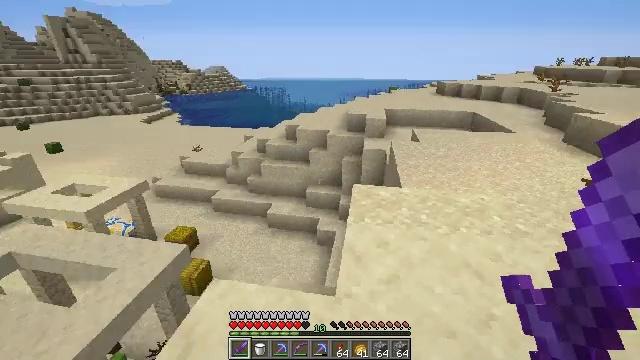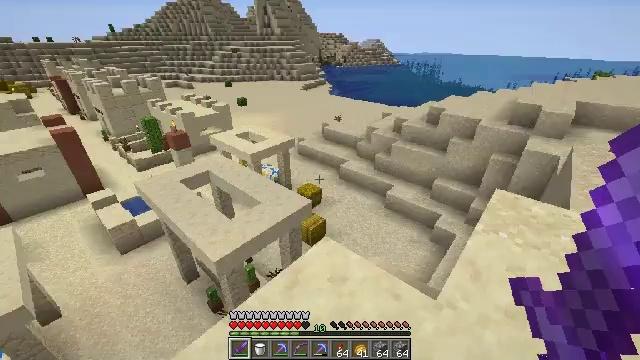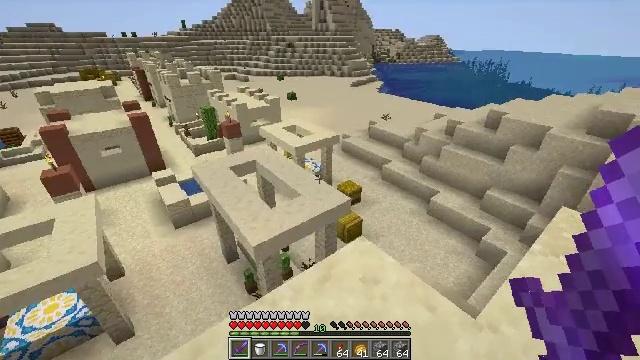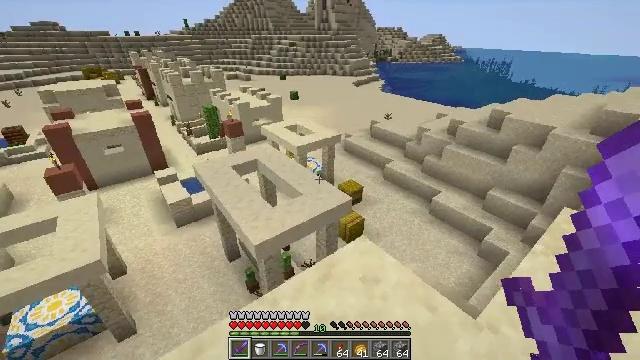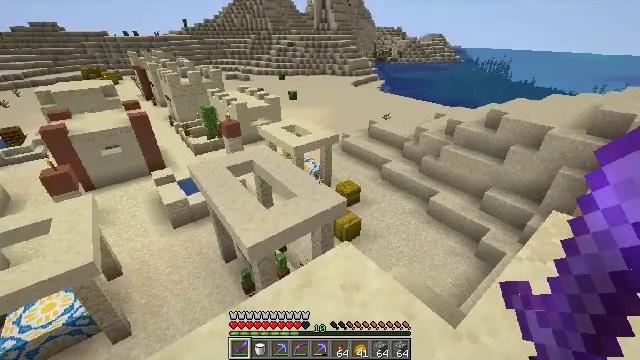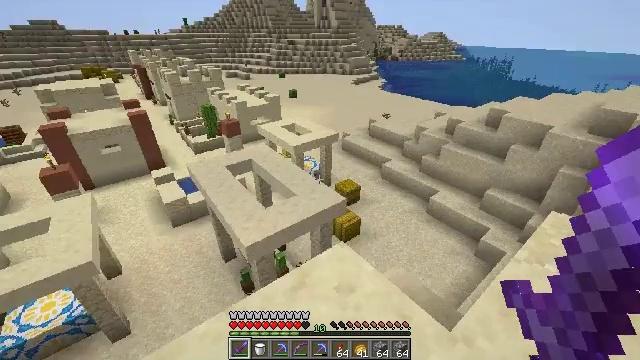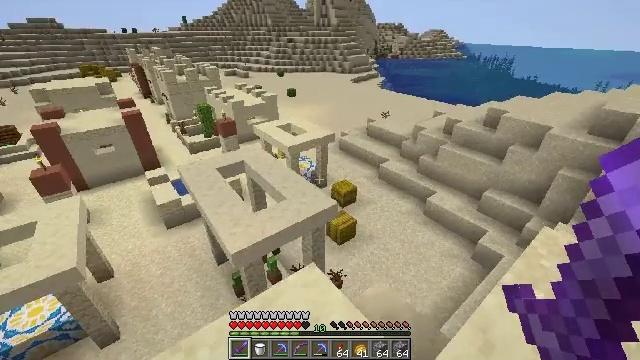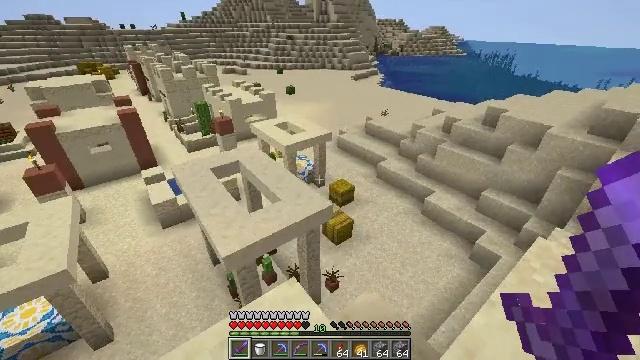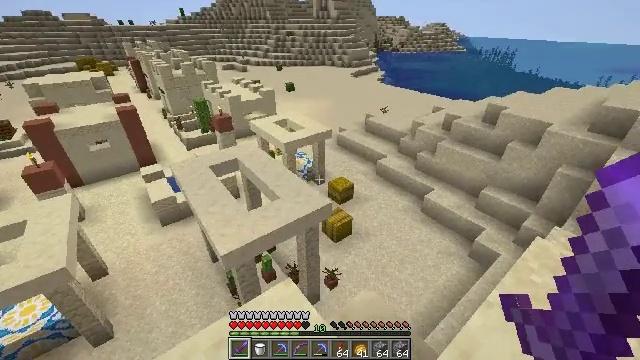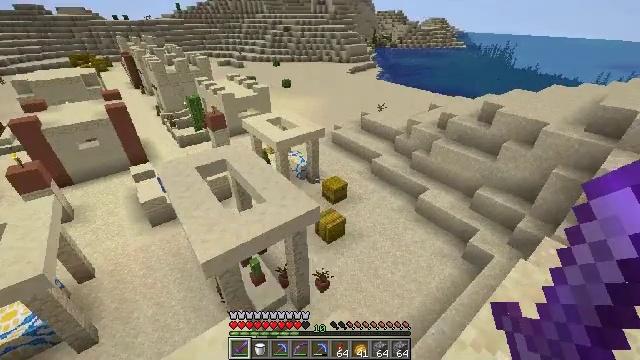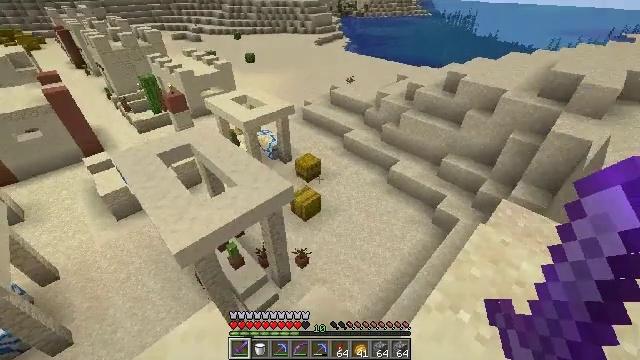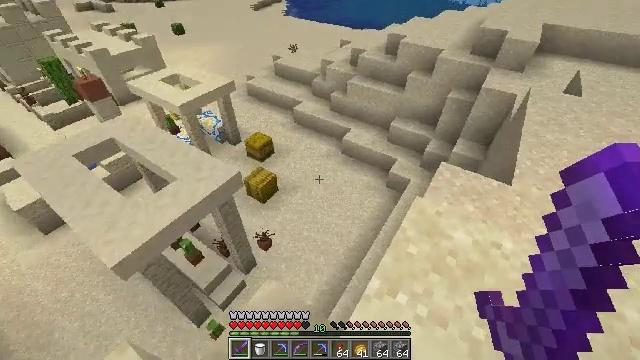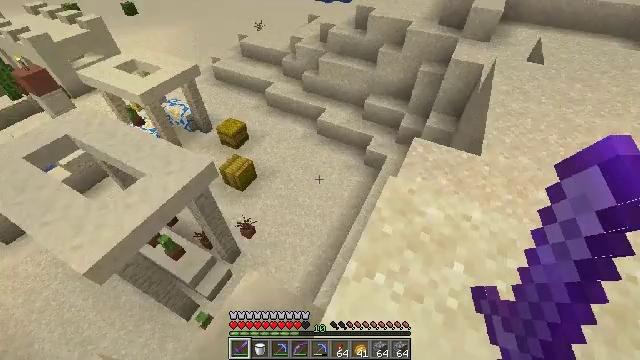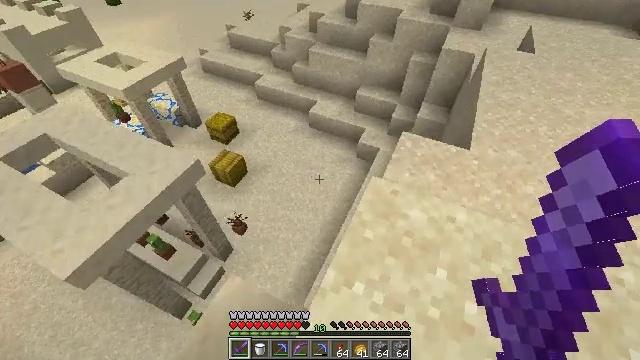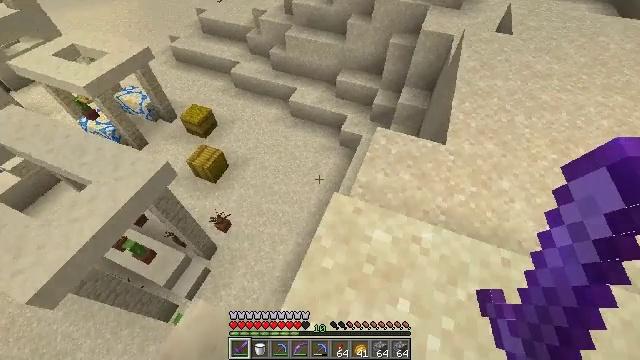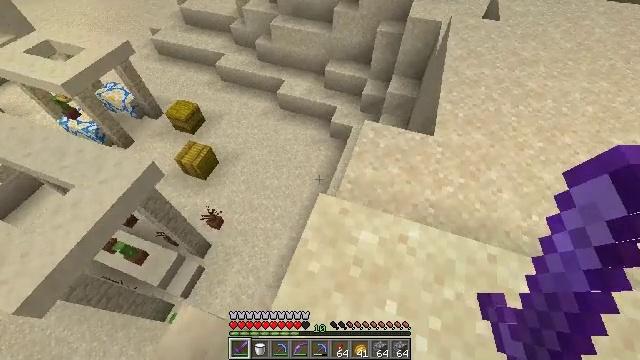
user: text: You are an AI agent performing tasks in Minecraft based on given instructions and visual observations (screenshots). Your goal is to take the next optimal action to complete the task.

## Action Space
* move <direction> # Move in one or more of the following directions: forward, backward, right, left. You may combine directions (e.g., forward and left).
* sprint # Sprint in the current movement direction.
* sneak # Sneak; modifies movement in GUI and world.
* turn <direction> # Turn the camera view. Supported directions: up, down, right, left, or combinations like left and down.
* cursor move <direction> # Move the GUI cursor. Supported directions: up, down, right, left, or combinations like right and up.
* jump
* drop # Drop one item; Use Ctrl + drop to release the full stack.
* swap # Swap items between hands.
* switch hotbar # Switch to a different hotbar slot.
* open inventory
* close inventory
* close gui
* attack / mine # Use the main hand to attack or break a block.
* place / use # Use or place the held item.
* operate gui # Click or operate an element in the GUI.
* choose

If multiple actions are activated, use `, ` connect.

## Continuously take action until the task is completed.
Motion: motion action
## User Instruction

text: Attack the bell to remove it.
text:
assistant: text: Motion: turn left and down
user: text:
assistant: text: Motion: turn left
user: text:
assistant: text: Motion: move right
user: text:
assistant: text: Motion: move forward and move right
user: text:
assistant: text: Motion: move forward and move right
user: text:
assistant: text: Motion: move forward and move right
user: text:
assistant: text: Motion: move forward and move right
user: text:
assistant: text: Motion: move forward and move right
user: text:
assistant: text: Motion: move forward and move right
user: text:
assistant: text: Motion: move forward and move right, turn right and down
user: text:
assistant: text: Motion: move forward and move right, turn right and down
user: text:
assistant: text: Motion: move forward and move right, turn right and down
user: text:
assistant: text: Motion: move forward and move right, turn right and down
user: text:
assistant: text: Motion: move forward and move right, turn right and down
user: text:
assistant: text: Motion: move forward and move right, turn right and down
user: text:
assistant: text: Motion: move forward and move right, turn right
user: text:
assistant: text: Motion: move forward and move right
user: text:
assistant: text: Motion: move forward and move right
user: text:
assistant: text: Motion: move forward and move right
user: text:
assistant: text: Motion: move forward and move right
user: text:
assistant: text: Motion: move forward and move right
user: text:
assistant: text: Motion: move forward and move right
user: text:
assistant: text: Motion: move forward and move right
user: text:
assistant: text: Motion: move forward and move right
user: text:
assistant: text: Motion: move forward and move right, turn left
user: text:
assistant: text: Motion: move forward and move right
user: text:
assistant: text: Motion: move forward and move right
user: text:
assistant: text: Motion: move forward and move right
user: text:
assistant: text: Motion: move forward and move right
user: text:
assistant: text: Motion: move forward and move right